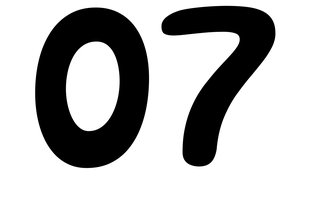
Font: Gluten_Medium